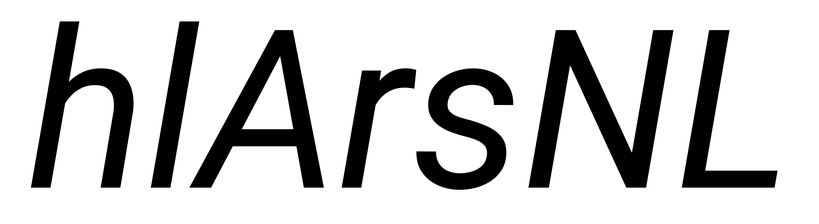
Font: Roboto-Italic_Italic